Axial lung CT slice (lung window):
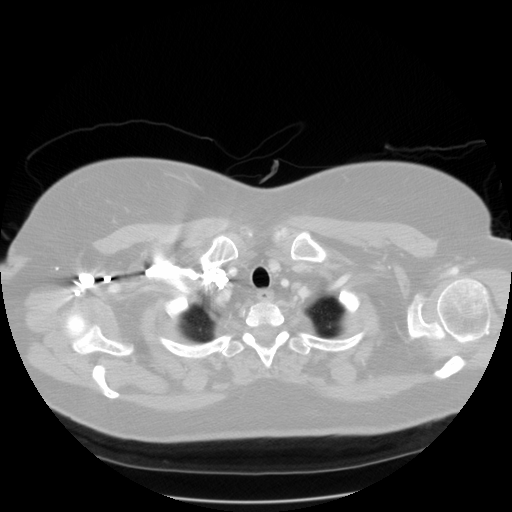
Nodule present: no